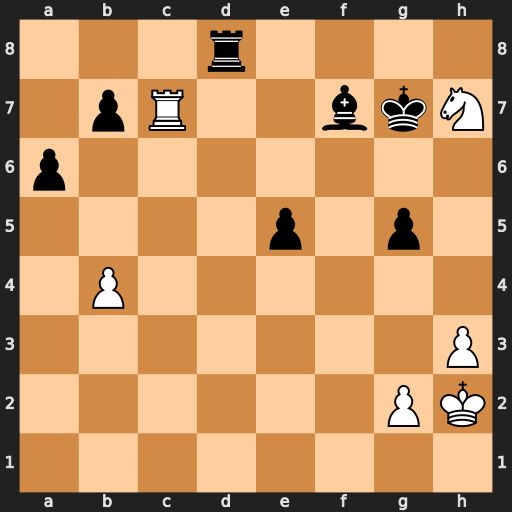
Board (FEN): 3r4/1pR2bkN/p7/4p1p1/1P6/7P/6PK/8
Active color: w
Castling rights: -
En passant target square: -
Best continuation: Nxg5 Kf6 Nxf7